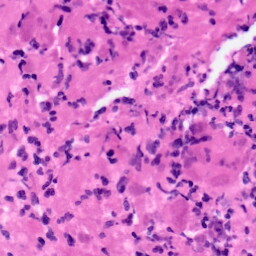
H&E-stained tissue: Pancreatic